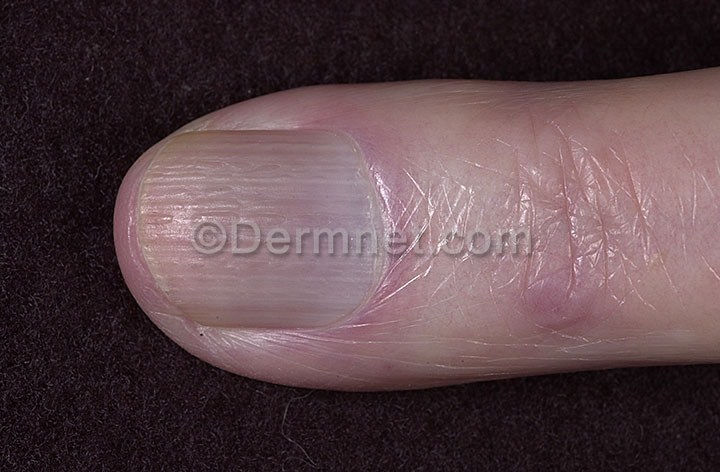
Disease: Lupus and other Connective Tissue diseases